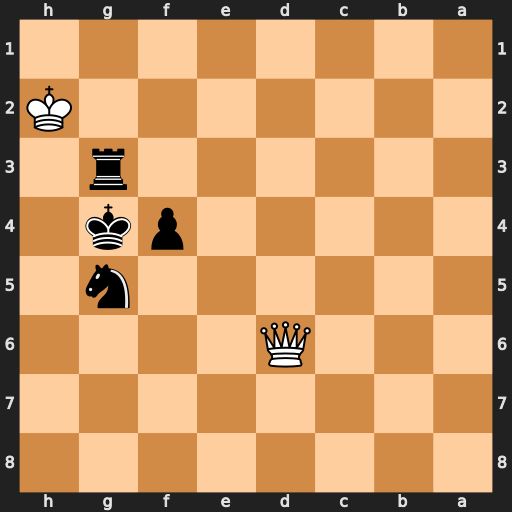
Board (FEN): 8/8/3Q4/6n1/5pk1/6r1/7K/8
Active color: b
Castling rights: -
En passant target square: -
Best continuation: Nf3+ Kh1 Rg1#